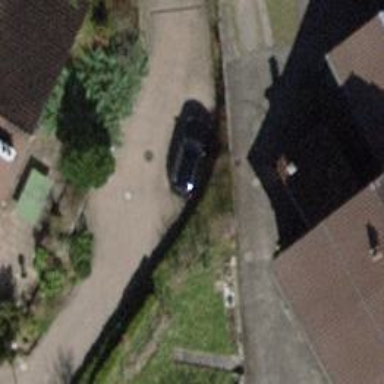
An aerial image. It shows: Driveway made of paving stones.